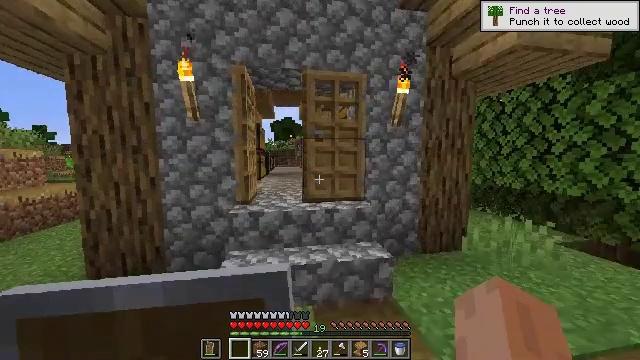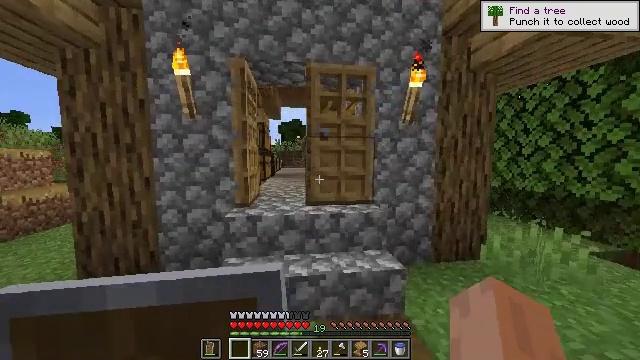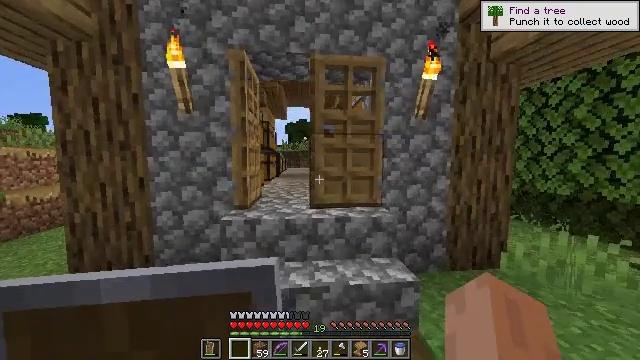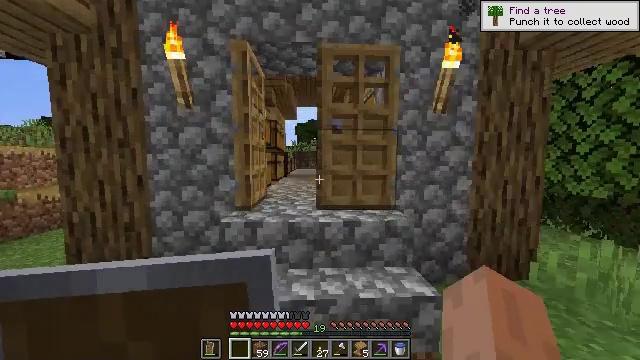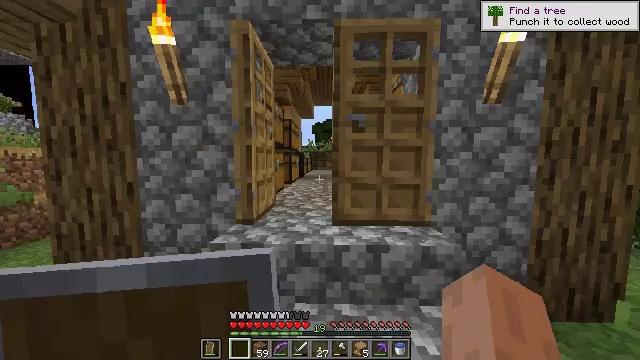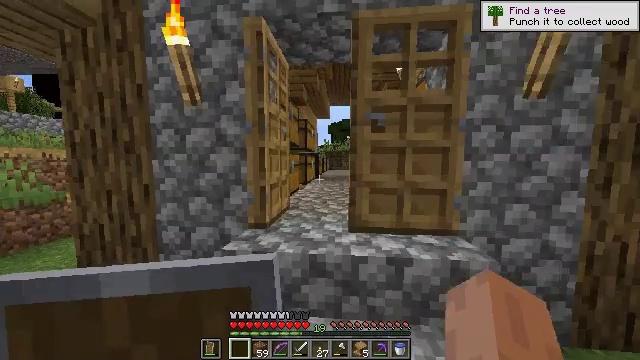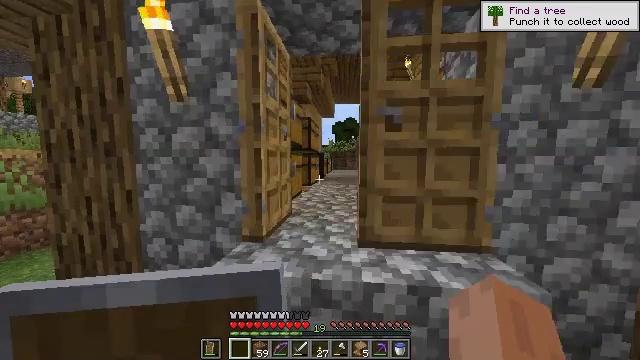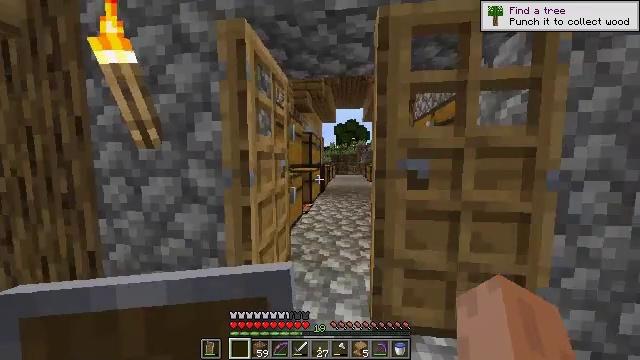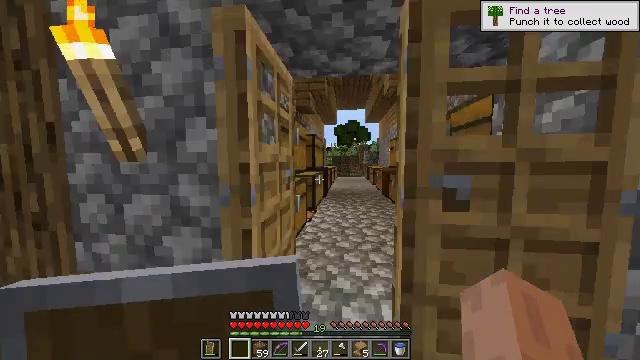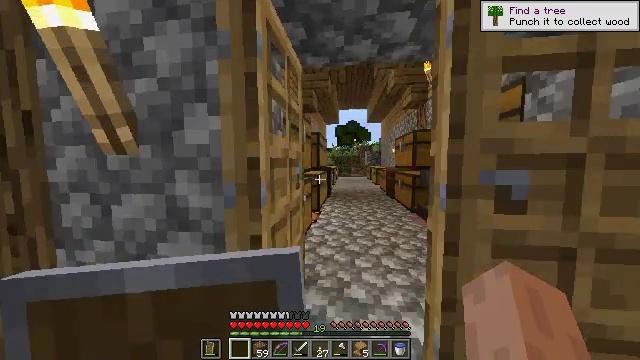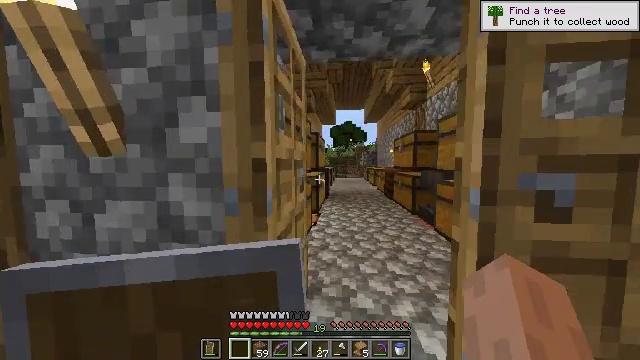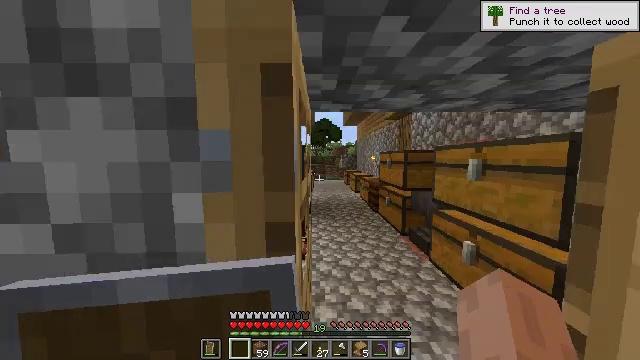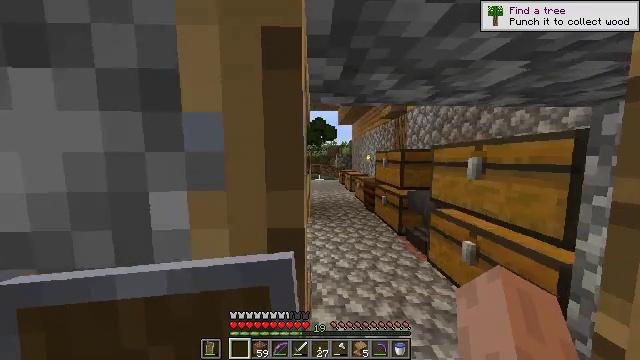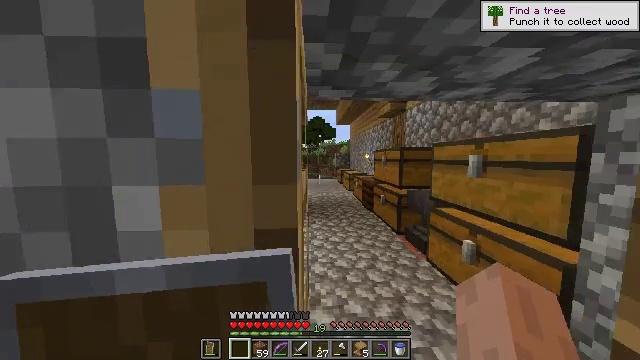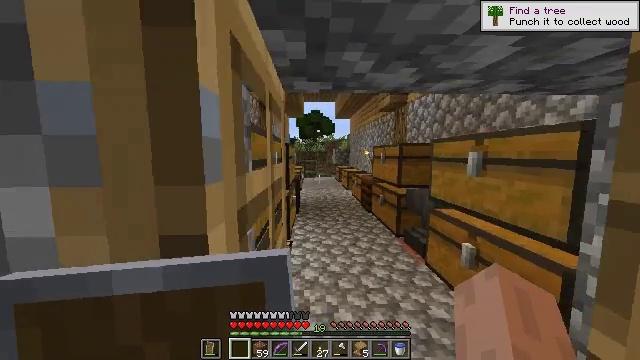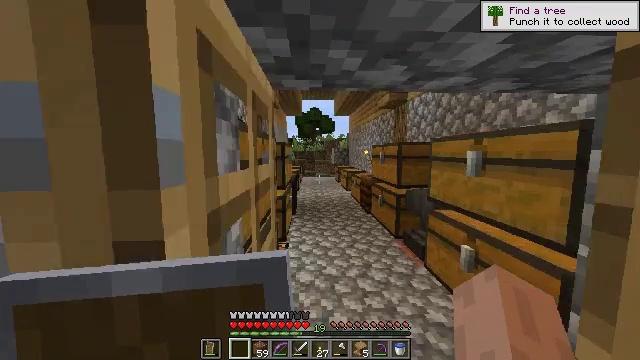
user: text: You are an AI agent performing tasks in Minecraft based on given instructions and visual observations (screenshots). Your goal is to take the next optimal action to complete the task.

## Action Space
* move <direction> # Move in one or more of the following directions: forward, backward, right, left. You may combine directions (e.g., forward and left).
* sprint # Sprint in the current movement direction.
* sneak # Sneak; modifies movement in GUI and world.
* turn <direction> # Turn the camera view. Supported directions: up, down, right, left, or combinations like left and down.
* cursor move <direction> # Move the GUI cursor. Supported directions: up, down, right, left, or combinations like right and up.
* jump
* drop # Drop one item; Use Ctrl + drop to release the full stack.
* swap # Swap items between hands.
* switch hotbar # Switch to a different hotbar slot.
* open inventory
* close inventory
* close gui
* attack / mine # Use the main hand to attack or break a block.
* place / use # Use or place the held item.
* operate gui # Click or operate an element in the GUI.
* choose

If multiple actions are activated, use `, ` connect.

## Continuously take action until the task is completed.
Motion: motion action
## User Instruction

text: Combine oak planks and sticks to craft an oak sign.
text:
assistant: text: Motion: move forward, turn left
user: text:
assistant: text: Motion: move forward, turn left
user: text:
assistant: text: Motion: move forward, turn left
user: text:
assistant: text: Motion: move forward, turn left
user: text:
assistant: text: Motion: move forward, turn left
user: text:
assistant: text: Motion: move forward, turn left
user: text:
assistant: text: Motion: move forward
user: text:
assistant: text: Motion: move forward and move left
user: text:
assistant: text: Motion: move forward and move left
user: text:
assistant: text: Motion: move forward and move left, turn right
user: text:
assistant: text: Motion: move forward, turn right
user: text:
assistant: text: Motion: move forward, turn right
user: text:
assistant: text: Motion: move forward and move right
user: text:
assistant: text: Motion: move forward and move right
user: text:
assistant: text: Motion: move forward and move right
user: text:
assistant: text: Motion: move forward and move right
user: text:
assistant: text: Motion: move forward
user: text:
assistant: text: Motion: move forward
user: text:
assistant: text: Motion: move forward
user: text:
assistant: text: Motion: move forward
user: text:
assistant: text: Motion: move forward
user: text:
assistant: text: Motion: move forward
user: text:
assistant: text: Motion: move forward
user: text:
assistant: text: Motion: move forward
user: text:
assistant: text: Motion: move forward
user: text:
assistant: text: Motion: move forward
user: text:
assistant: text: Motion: move forward
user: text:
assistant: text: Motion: move forward
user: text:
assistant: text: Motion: move forward
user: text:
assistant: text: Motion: move forward